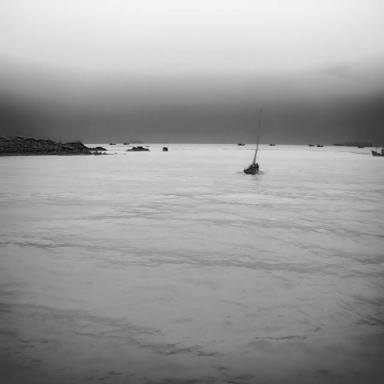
There is a sailboat in the infrared image.